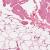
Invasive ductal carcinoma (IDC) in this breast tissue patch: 0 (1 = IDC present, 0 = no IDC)